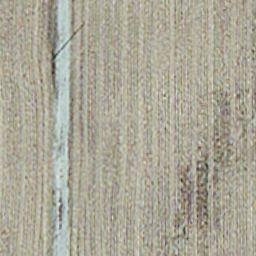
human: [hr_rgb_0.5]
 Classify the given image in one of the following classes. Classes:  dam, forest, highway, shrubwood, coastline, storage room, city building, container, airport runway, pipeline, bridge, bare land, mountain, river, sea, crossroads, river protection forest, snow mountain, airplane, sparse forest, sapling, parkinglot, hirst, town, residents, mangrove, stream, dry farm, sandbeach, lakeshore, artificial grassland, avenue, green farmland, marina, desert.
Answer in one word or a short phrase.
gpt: dry farm